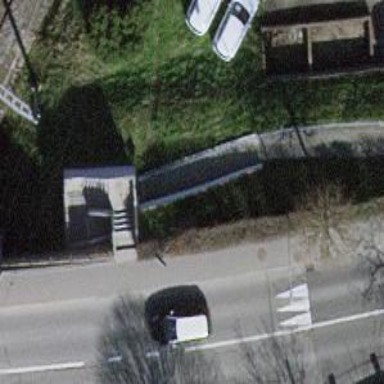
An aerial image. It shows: Set of steps on the road.